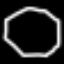
Label: octagon